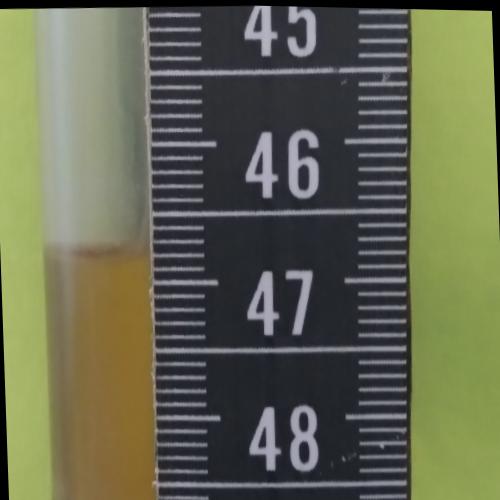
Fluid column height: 46.7 cm